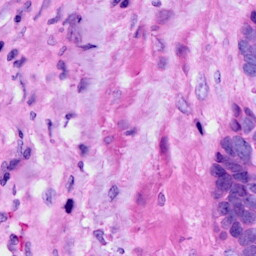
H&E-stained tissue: Ovarian